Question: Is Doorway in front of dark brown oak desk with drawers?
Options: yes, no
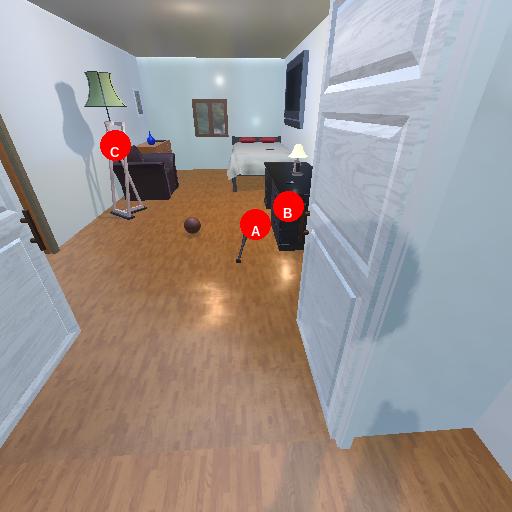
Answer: yes